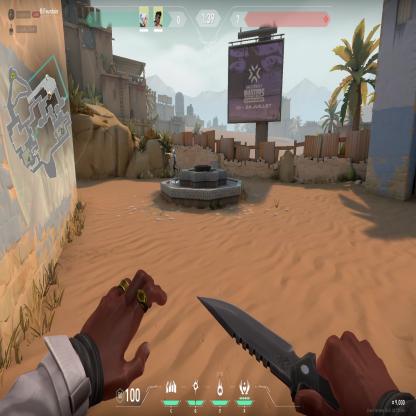
Label: teammate